Question: im working on a report, where i need to populate a graph with dual axis, can someone help me out to find how can i impelment that, here is the sample chart that i need.

i im trying to use <URL> but looking this will not work for me.
Thanks.
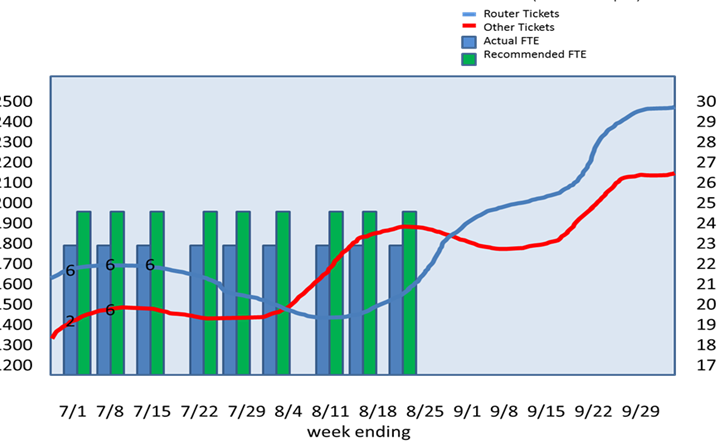
Answer: This should get you started...
'''
google.load("visualization", "1", {
packages: ["corechart"]
});
google.setOnLoadCallback(drawChart);
function drawChart() {
var data = google.visualization.arrayToDataTable([
["Week Ending","Actual FT", "Recommended FTE", "Other Tickets", "Router Tickets"],
["7/1", 1800, 1900, 19, 22],
["7/8", 1800, 1900, 20, 23],
["7/15", 1800, 1900, 20, 23],
["7/22", 1800, 1900, 19, 22],
// ..
["9/29", 1800, 1900, 29, 30]
]);
var options2 = {
vAxes: [{
minValue: 1200,
maxValue: 2500
}, {
minValue: 17,
maxValue: 30
}],
curveType: 'function',
hAxis: {
title: "week ending"
},
series: {
0: {
type: "bars",
targetAxisIndex: 0,
color: "blue"
},
1: {
type: "bars",
targetAxisIndex: 0,
color: "green"
},
2: {
type: "line",
targetAxisIndex: 1,
color: "red"
},
3: {
type: "line",
targetAxisIndex: 1,
color: "cyan"
}
}
};
var chart = new google.visualization.LineChart(document.getElementById("chart"));
chart.draw(data, options2);
}
'''
'''
<script type="text/javascript" src="https://www.google.com/jsapi"></script>
<div id="chart" style="width: 900px; height: 300px;"></div>
'''